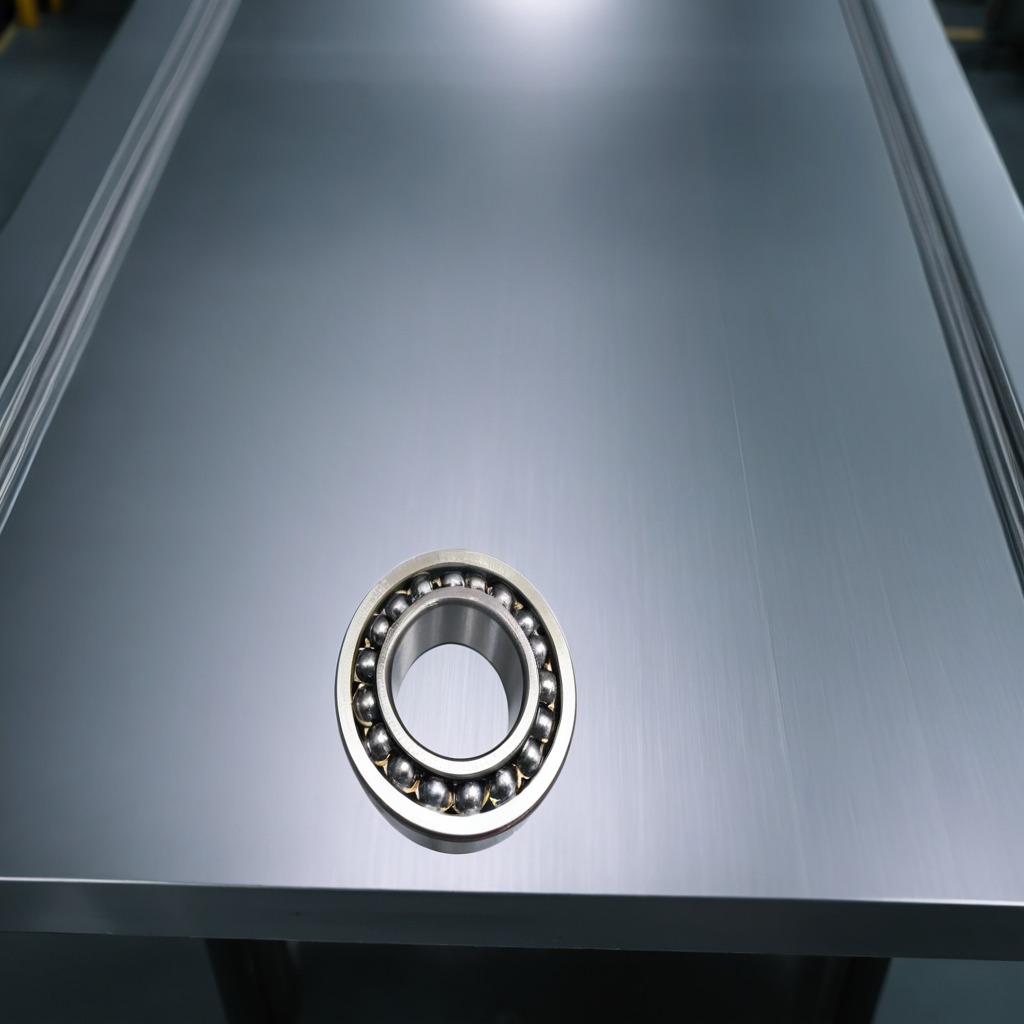
A metal ball bearing lies on a metal table in a machine shop under fluorescent lights.